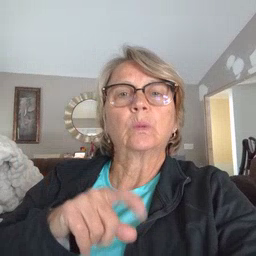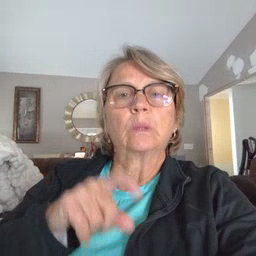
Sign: moon